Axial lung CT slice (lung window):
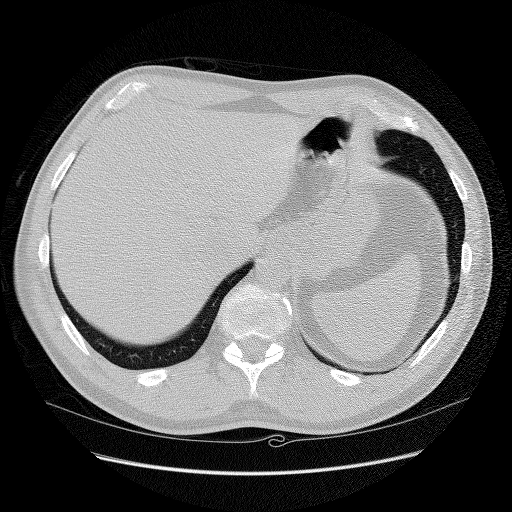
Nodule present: no